Aerial crown-view tile of a tropical tree (Barro Colorado Island, Panama), acquired 20250317:
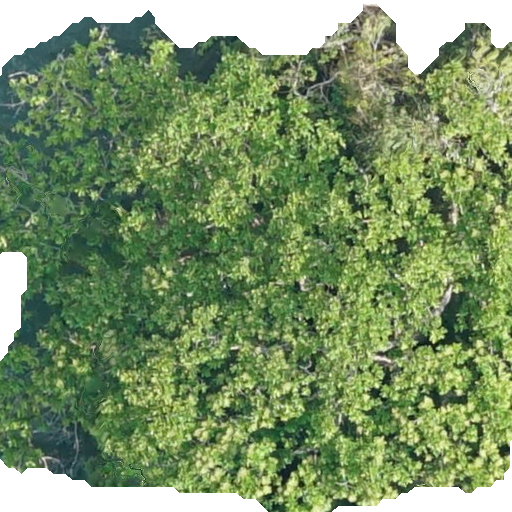
Species: Anacardium excelsum
GBIF accepted scientific name: Anacardium excelsum
Crown area: 391.42 m²